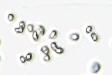
Label: Phaeocystis